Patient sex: M
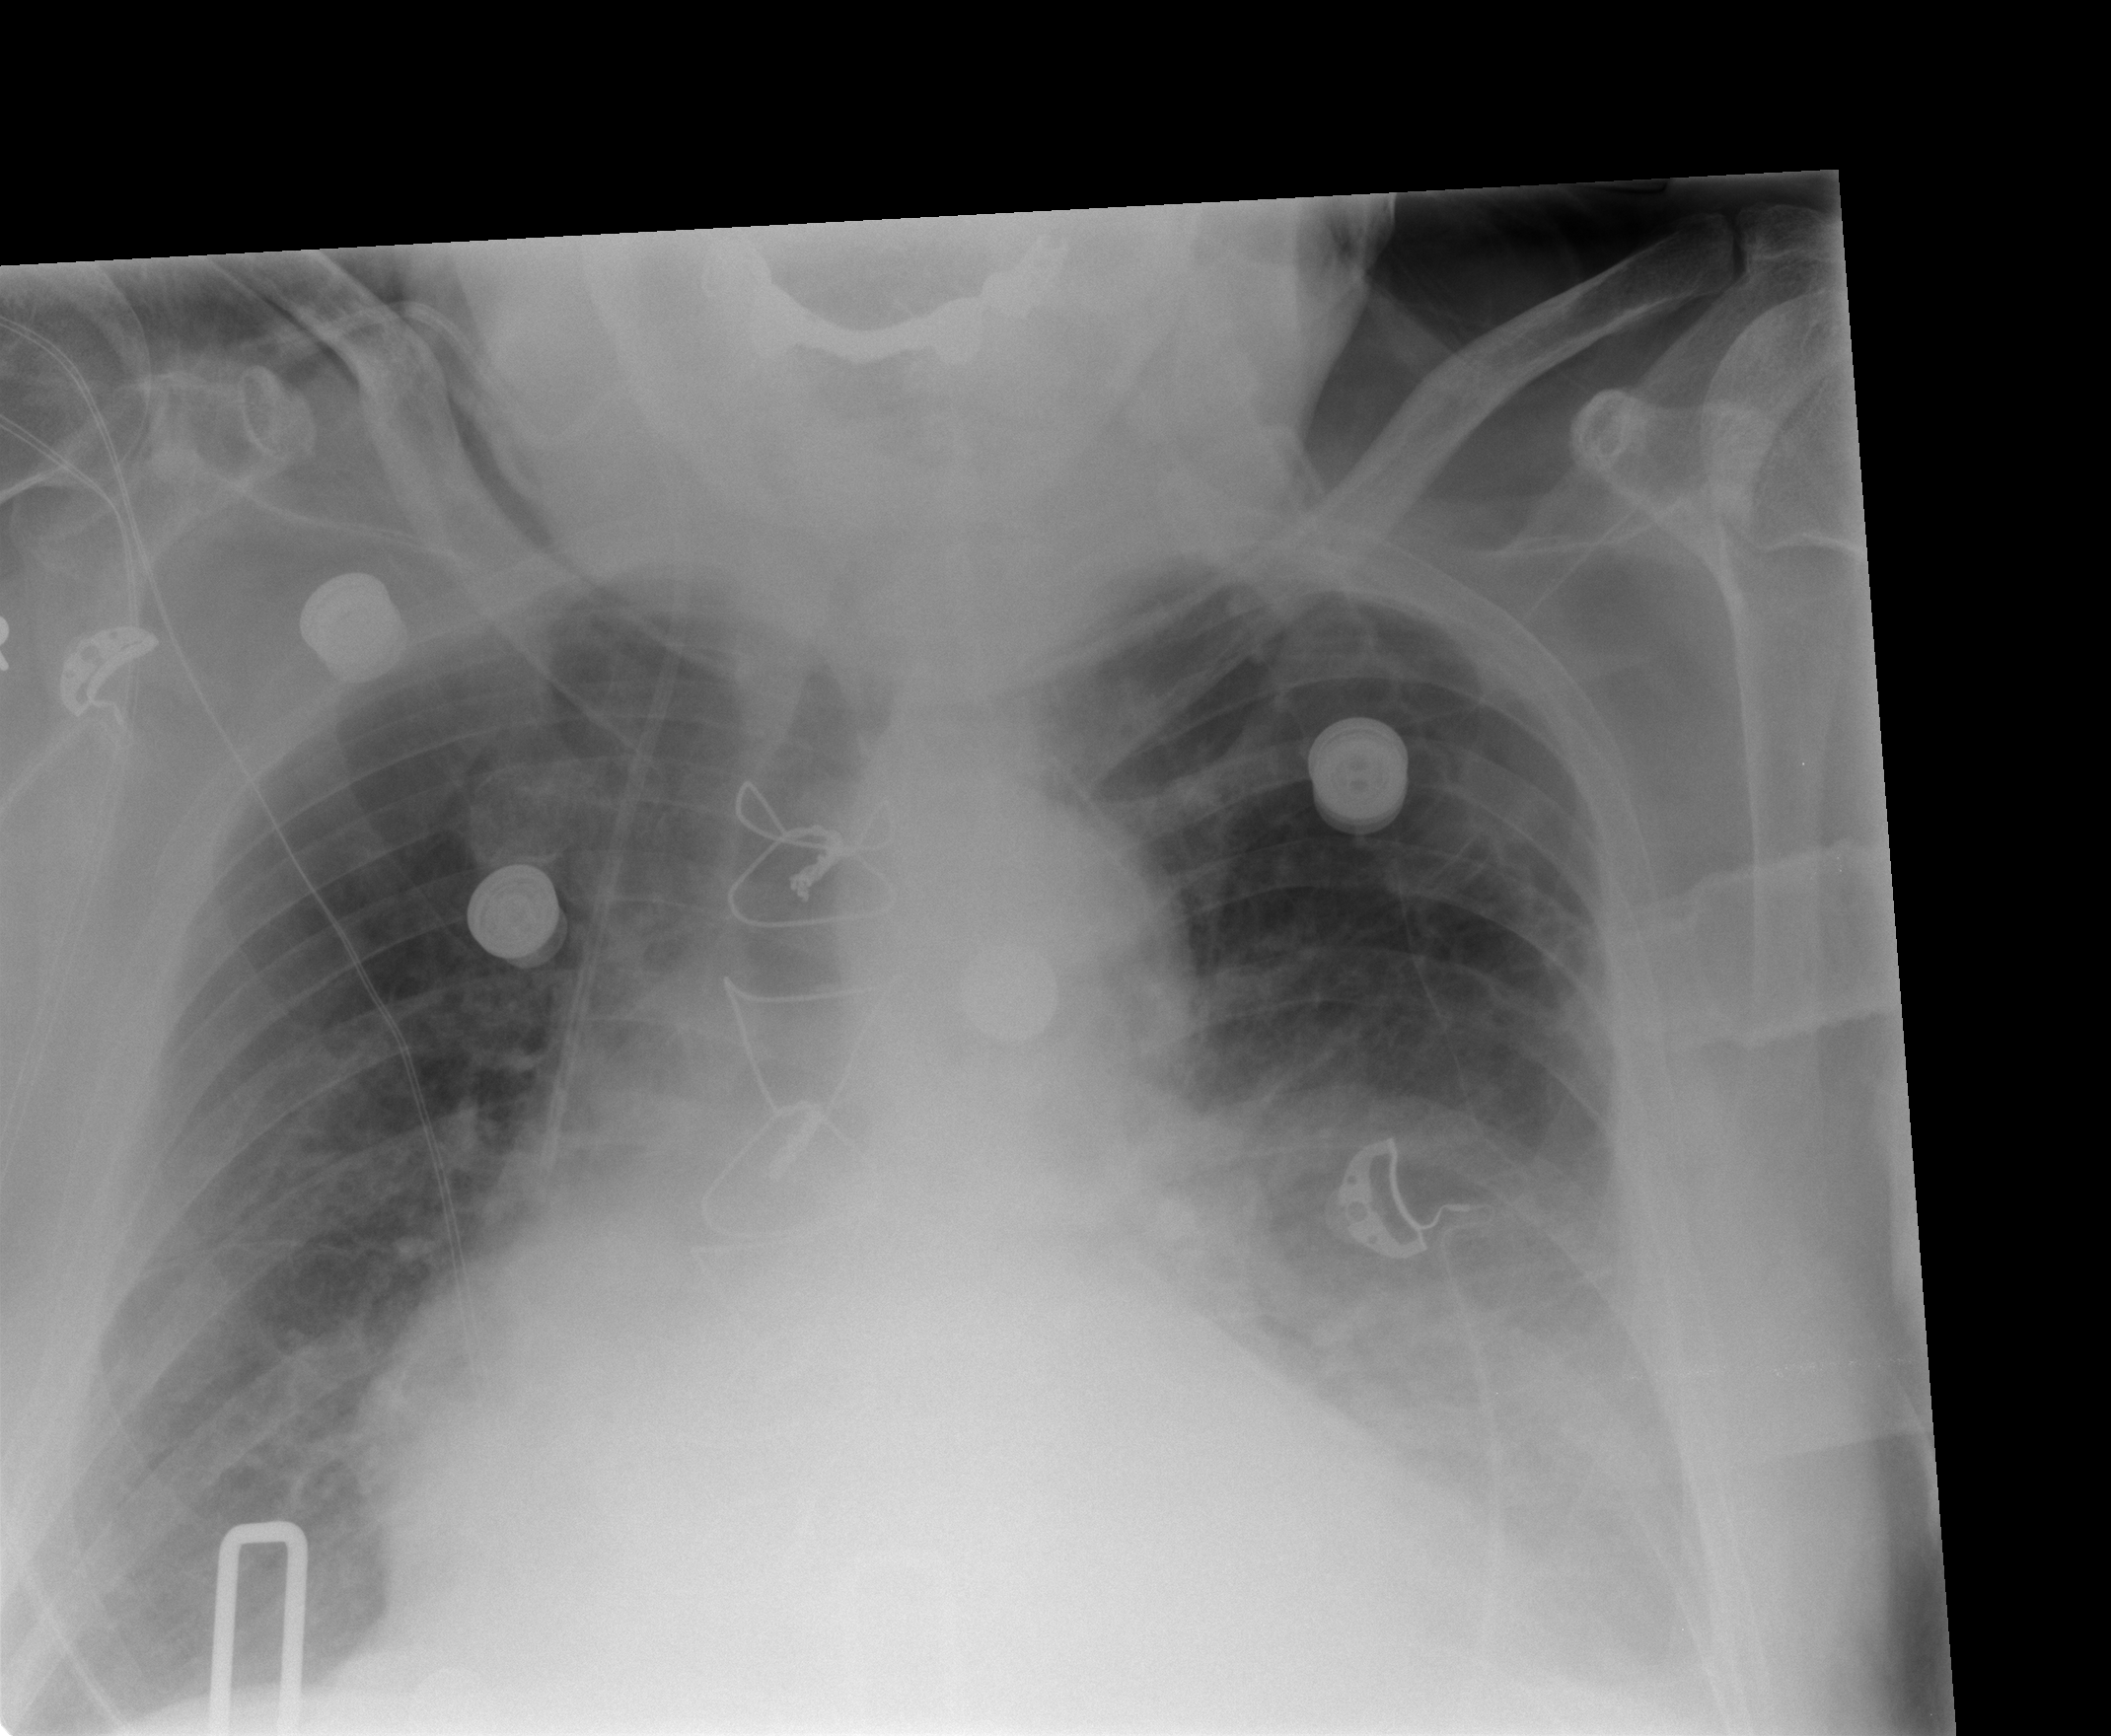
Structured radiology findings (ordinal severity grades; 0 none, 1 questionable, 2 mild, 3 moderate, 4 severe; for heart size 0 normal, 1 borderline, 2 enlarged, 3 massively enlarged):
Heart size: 2
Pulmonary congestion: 1
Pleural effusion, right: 2
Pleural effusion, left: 3
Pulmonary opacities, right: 0
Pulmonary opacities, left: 0
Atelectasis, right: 2
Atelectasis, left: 3